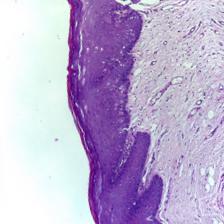
Diagnosis: Normal